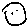
Label: circle